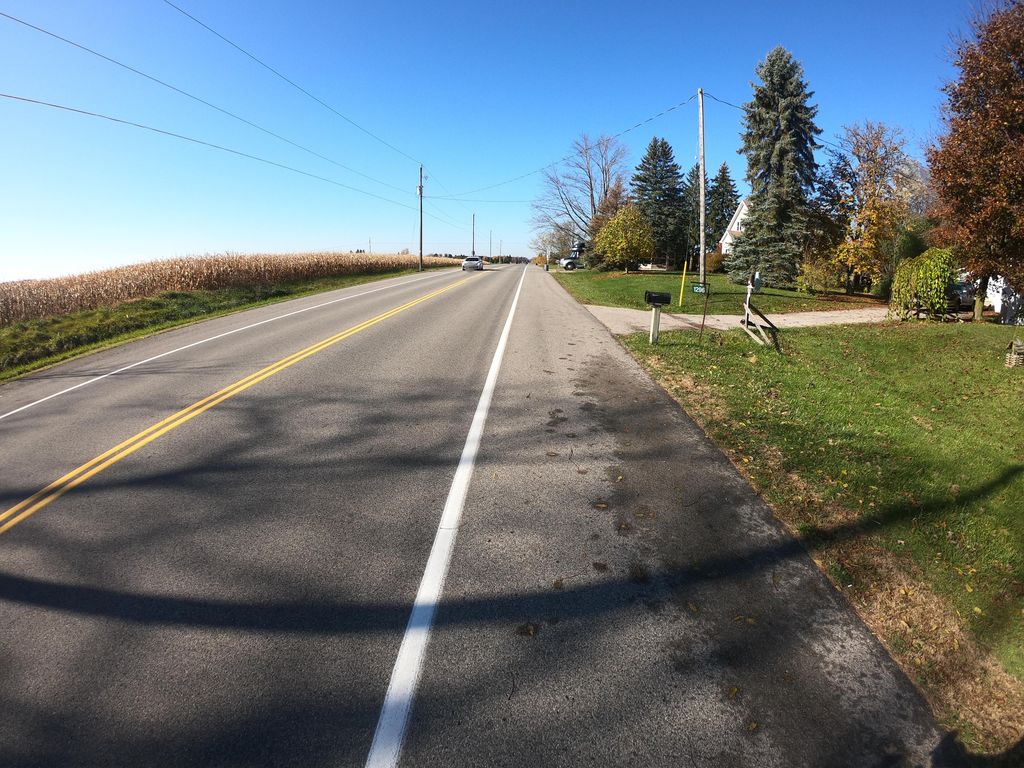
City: kitchener-waterloo